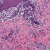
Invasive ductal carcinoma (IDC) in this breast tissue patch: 1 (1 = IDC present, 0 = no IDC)